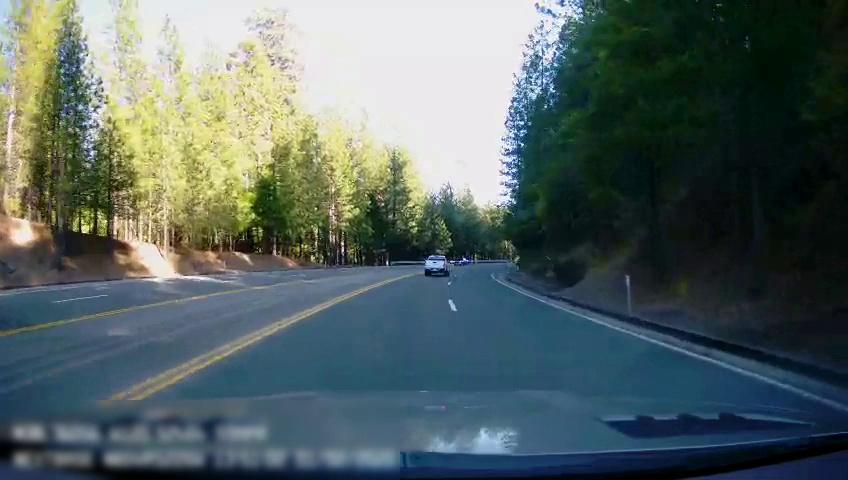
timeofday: Day
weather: Sunny
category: Drivable Space
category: Vehicles | Truck
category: Vehicles | Truck
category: Lanes | Current Lane
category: Lanes | Alternate Lane
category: Lanes | Current Lane
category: Lanes | Alternate Lane
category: Lanes | Opposite Lane
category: Lanes | Opposite Lane
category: Lanes | Opposite Lane